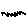
Label: zigzag